Question: I have a simple DataGrid in my WPF app (Window) and when a row is selected only the text in the data cells of the row is highlighted (background color) and not the whole row.
How can I get the whole row to be have a background color when highlighted?

XAML for the DataGrid:
'''
<DataGrid Name="dgPodatki"
ItemsSource="{Binding}"
AutoGenerateColumns="False"
SelectionMode="Single"
SelectionChanged="dgPodatki_SelectionChanged"
MouseDoubleClick="dgPodatki_MouseDoubleClick"
CanUserAddRows="false"
IsReadOnly="True">
<DataGrid.ColumnHeaderStyle>
<Style TargetType="{x:Type DataGridColumnHeader}">
<Setter Property="FontSize" Value="14"/>
</Style>
</DataGrid.ColumnHeaderStyle>
<DataGrid.CellStyle>
<Style TargetType="{x:Type DataGridCell}">
<Setter Property="FontSize" Value="14"></Setter>
</Style>
</DataGrid.CellStyle>
<DataGrid.Columns>
...
</DataGrid.Columns>
</DataGrid>
'''
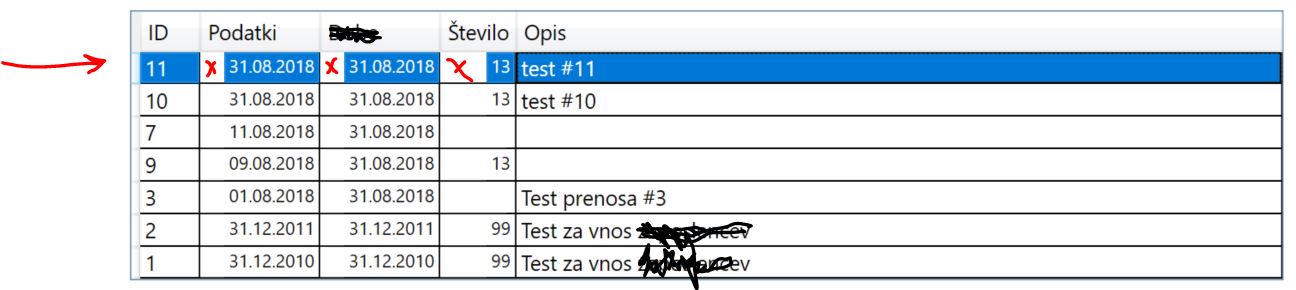
Answer: If you want to apply style to individual columns, set your style to :
'''
<DataGridTextColumn.CellStyle>
<Style>
<Setter Property="TextBlock.TextAlignment" Value="Right" />
</Style>
</DataGridTextColumn.CellStyle>
'''
Alternatively, you can change your 'CellStyle' to:
'''
<DataGrid.CellStyle>
<Style TargetType="{x:Type DataGridCell}">
<Setter Property="FontSize" Value="14" />
<Setter Property="TextBlock.TextAlignment" Value="Right" />
</Style>
</DataGrid.CellStyle>
'''